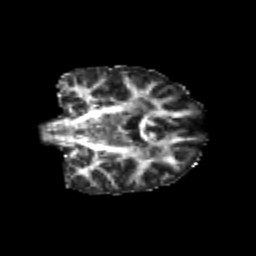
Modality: FA
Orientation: coronal
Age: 25
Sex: female
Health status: healthy
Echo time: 0.074 s